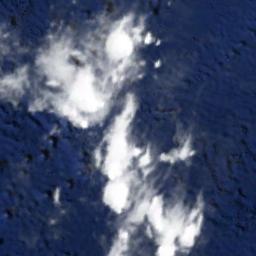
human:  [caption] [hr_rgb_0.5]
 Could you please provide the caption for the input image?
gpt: A large cloud of white clouds floated over the farmland .

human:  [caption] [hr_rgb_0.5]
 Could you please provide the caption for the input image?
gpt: White clouds on blue sea .

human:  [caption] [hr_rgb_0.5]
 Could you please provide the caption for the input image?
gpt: The cumulus clouds are located above the surface of the sea .

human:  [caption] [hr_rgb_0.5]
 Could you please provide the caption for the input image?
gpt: The white cloud is above blue sea .

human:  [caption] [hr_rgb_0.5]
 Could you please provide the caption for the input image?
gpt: There are a few pieces of white clouds over a blue sea .